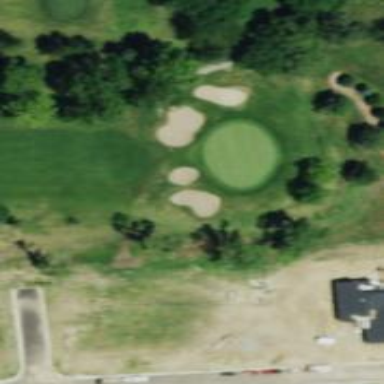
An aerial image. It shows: Golf hole.